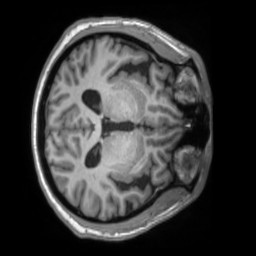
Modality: T1w
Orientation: axial
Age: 29
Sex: male
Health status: ill
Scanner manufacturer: siemens
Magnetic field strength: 3 T
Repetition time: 2.2 s
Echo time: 0.00157 s